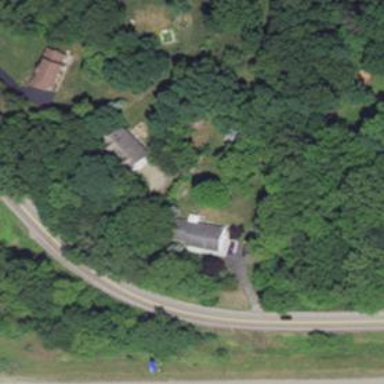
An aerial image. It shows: Driveway.